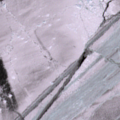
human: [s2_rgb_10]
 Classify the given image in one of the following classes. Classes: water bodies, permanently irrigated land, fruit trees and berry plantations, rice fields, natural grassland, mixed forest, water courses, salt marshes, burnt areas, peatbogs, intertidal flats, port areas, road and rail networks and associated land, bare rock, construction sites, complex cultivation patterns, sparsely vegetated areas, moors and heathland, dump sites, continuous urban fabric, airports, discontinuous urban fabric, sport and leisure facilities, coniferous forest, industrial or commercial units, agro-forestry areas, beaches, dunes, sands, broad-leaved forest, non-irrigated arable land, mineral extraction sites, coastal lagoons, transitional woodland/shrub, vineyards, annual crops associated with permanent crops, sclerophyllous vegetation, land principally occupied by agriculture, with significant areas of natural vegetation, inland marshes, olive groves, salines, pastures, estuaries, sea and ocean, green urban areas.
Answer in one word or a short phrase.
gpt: sea and ocean